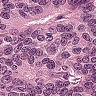
Metastatic tissue present: yes